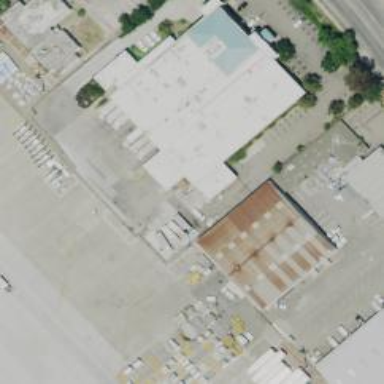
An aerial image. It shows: Building.